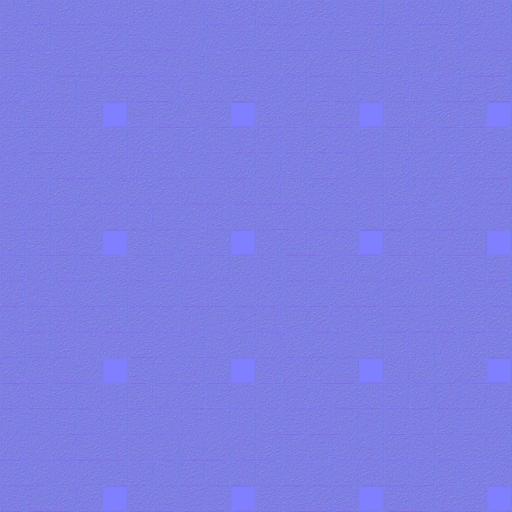
ceiling office